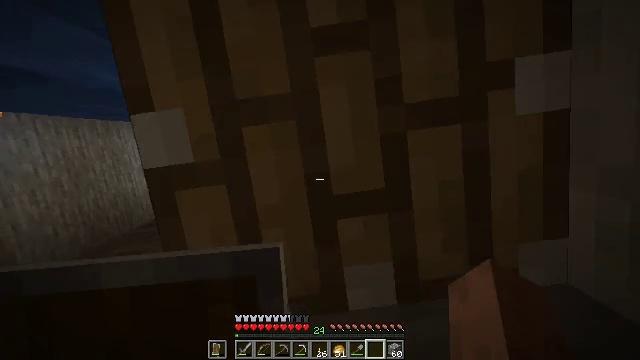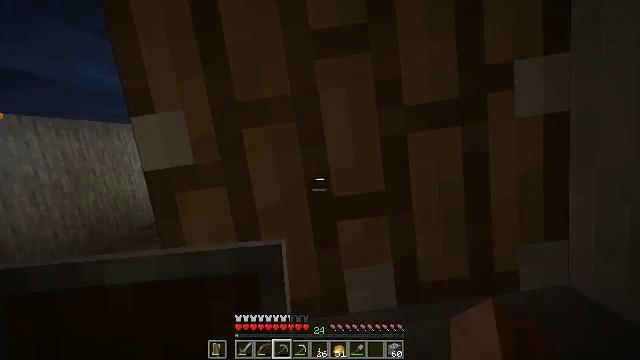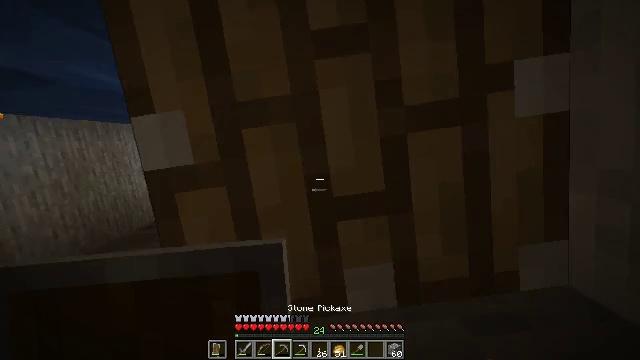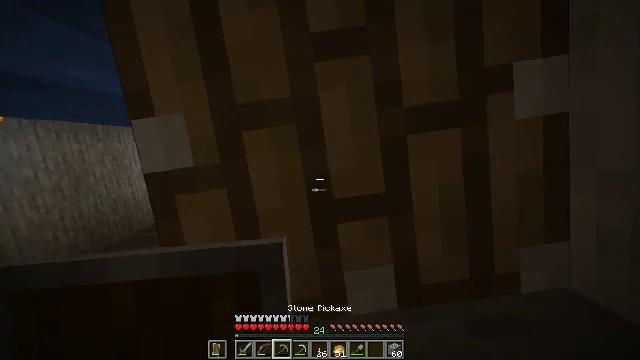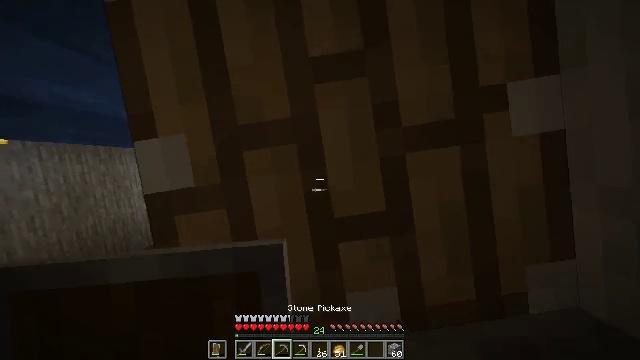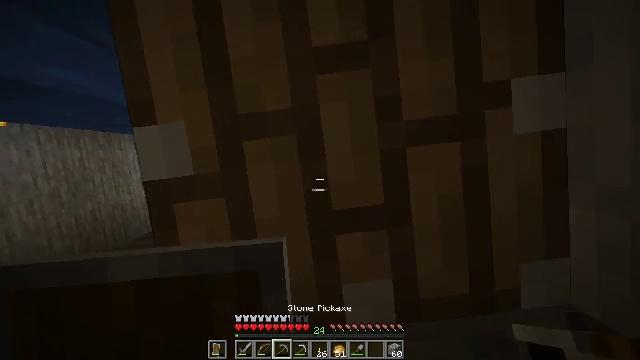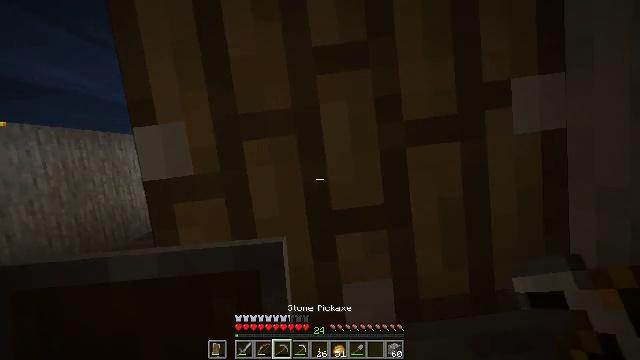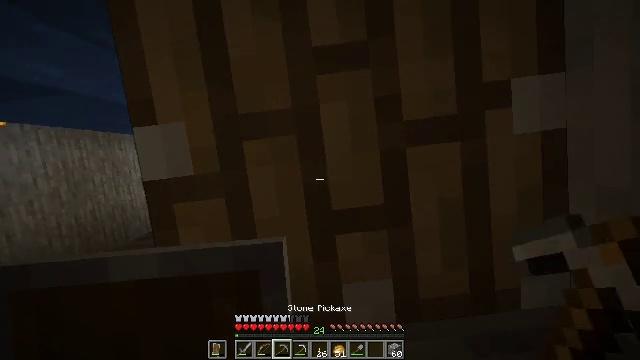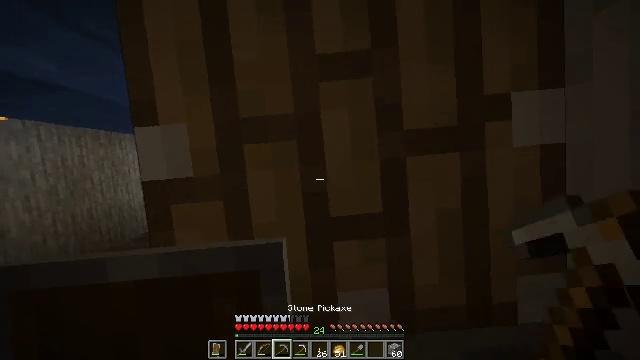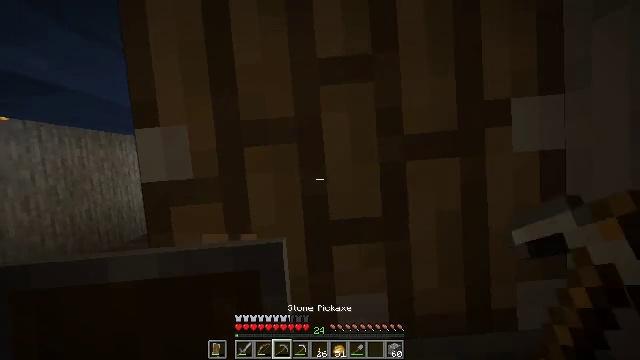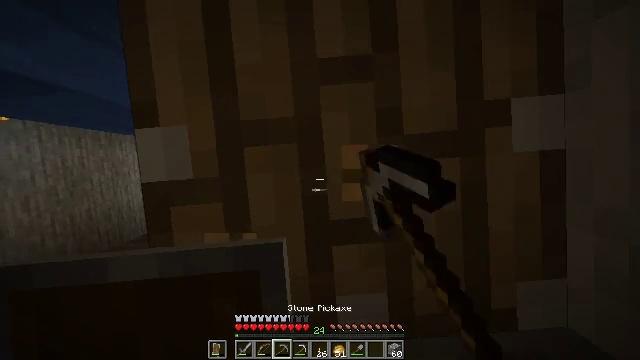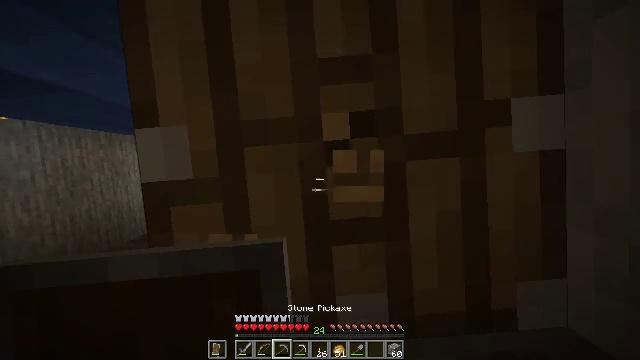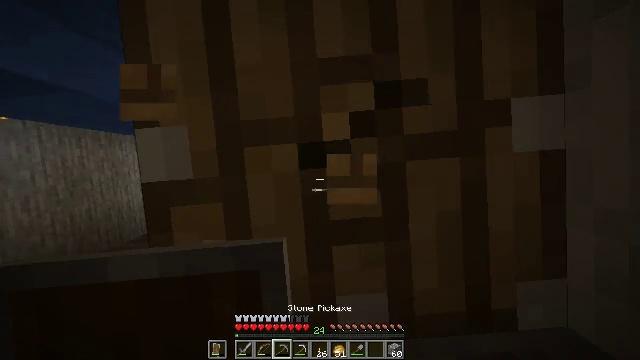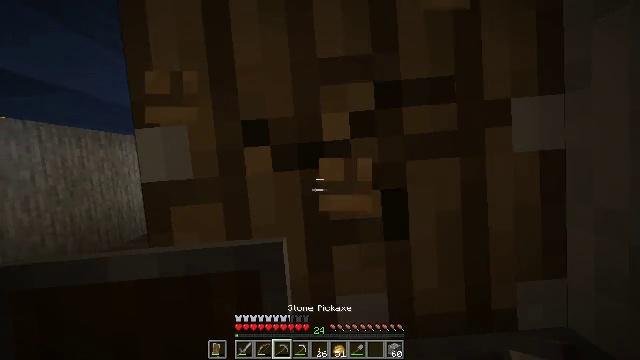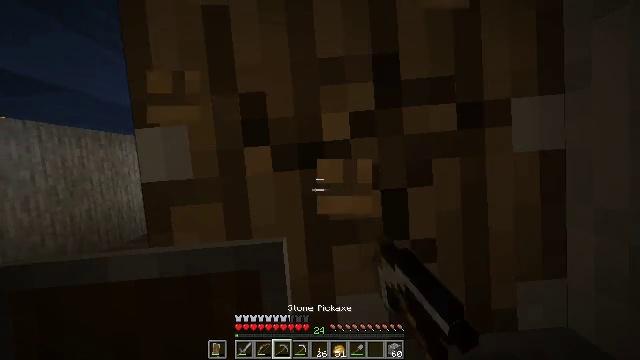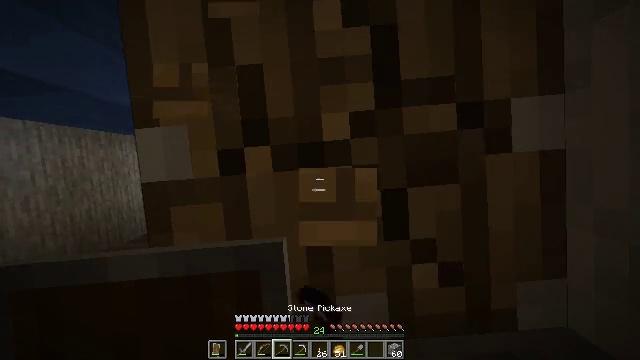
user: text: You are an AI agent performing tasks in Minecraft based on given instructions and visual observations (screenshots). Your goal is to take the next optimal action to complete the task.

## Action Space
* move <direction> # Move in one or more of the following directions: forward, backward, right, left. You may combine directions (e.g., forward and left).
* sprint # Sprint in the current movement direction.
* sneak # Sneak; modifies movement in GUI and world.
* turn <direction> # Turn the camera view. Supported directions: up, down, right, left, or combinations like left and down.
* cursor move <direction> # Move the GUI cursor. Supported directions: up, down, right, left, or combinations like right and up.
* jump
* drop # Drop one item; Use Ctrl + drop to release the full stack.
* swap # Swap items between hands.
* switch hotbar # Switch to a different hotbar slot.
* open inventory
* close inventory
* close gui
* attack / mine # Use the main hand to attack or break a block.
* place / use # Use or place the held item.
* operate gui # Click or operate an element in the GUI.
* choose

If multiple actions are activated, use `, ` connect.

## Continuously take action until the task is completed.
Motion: motion action
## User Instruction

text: Harvest the piston head.
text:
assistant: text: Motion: sneak, switch to hotbar 3
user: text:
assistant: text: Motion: sneak, switch to hotbar 3
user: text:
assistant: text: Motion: sneak, switch to hotbar 3
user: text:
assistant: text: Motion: sneak, turn up
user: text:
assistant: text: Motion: sneak, turn right and down
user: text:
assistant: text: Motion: sneak
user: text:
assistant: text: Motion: sneak
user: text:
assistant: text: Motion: sneak, turn right and up
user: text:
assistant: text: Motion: sneak, attack / mine
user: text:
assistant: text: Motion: sneak, attack / mine
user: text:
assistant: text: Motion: sneak, attack / mine
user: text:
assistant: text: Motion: sneak, attack / mine
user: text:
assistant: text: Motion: sneak, attack / mine
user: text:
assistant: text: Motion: sneak, attack / mine
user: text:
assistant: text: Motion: sneak, attack / mine
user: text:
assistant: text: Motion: sneak, attack / mine
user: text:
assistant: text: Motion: sneak, attack / mine
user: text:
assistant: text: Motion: sneak, attack / mine
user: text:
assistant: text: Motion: sneak, attack / mine
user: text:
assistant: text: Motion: sneak, attack / mine
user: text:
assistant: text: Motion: sneak, attack / mine
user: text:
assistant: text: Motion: sneak, attack / mine
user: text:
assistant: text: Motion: sneak, attack / mine
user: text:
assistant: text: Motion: sneak, attack / mine
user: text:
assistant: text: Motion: sneak, attack / mine
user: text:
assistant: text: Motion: sneak, turn up, attack / mine
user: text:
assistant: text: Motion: sneak